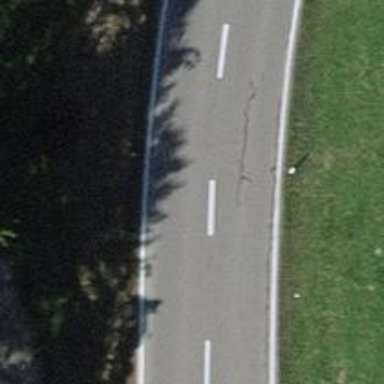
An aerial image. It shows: Secondary road with asphalt surface.